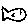
Label: fish